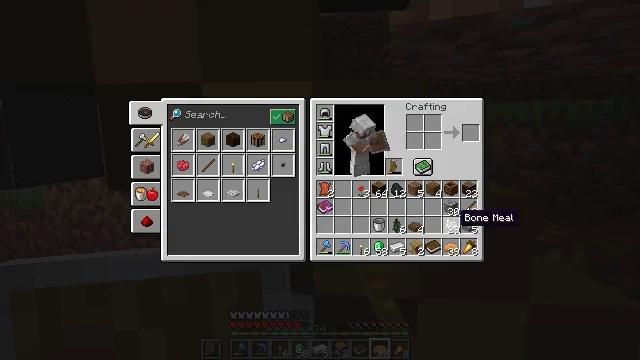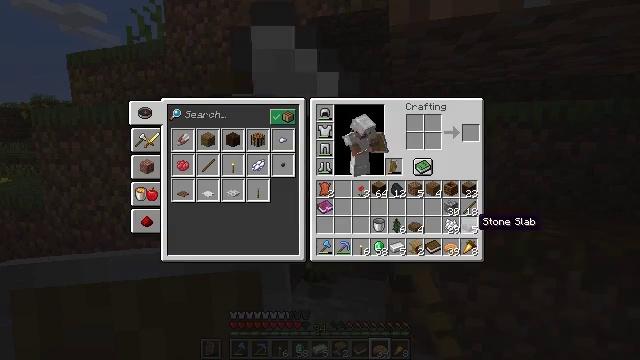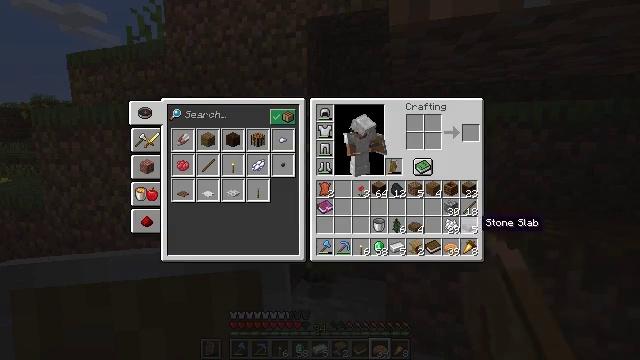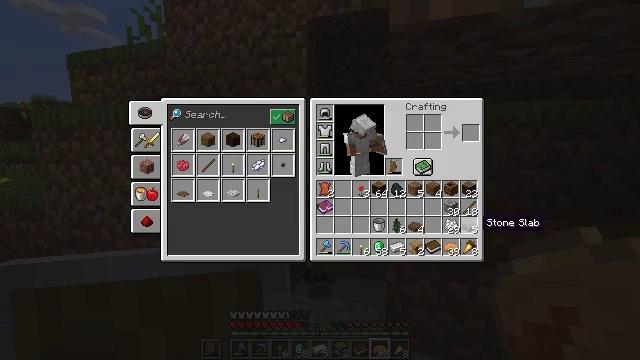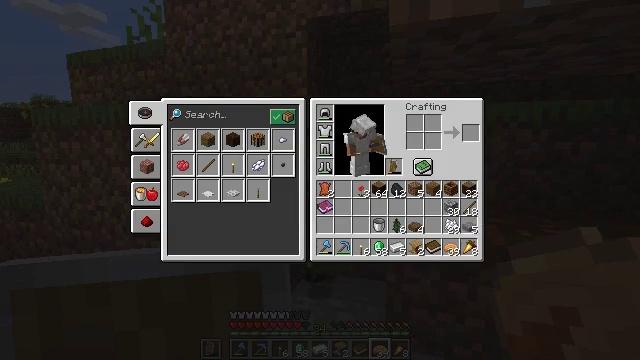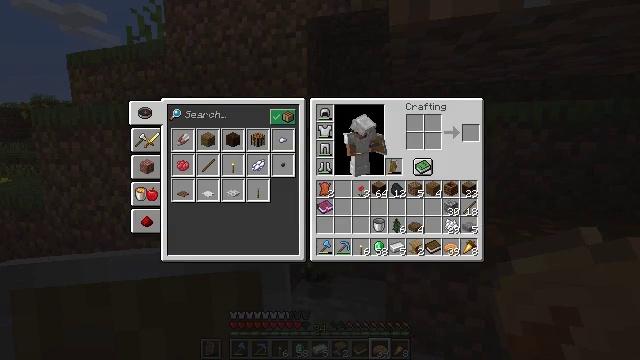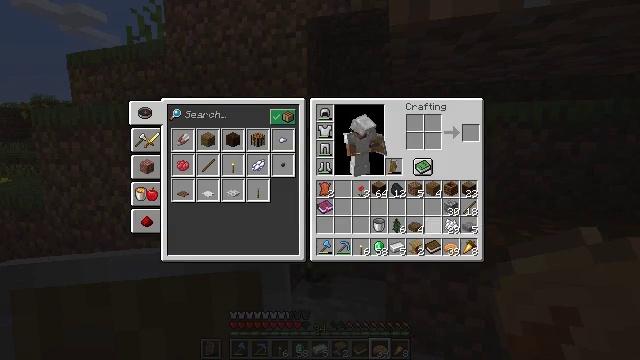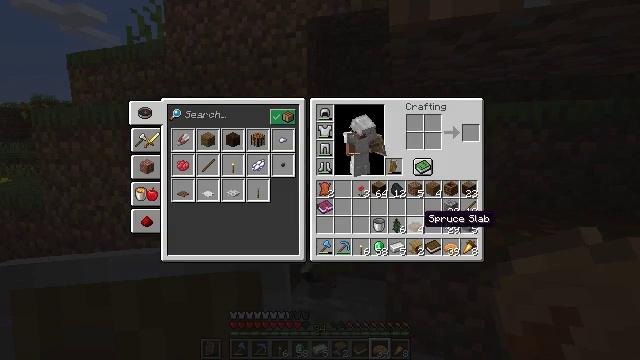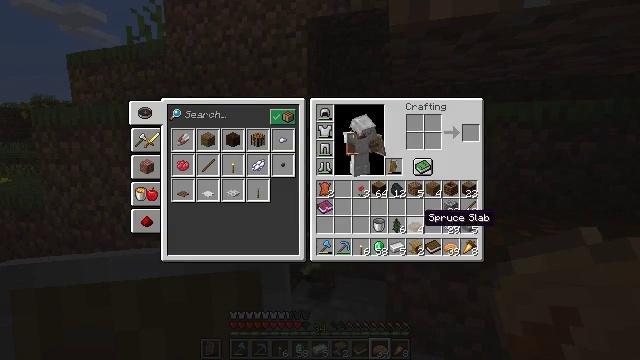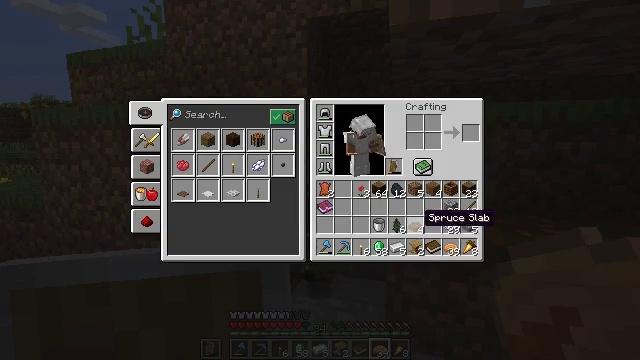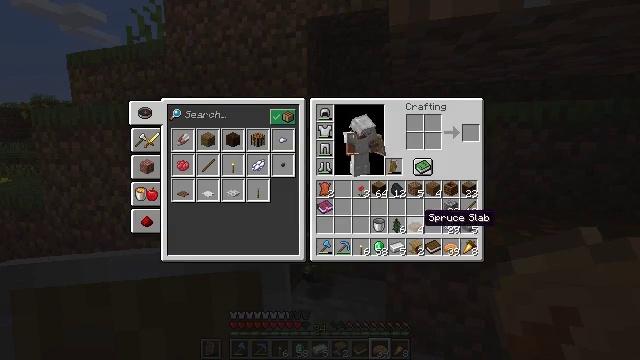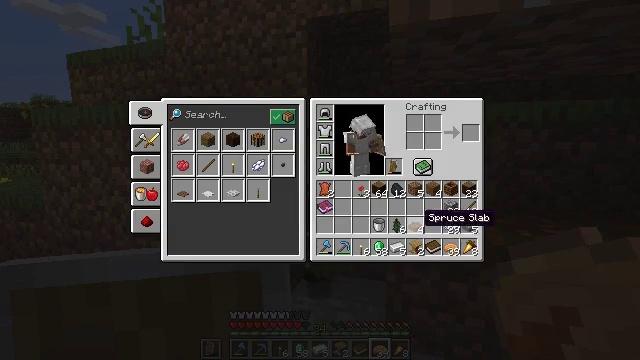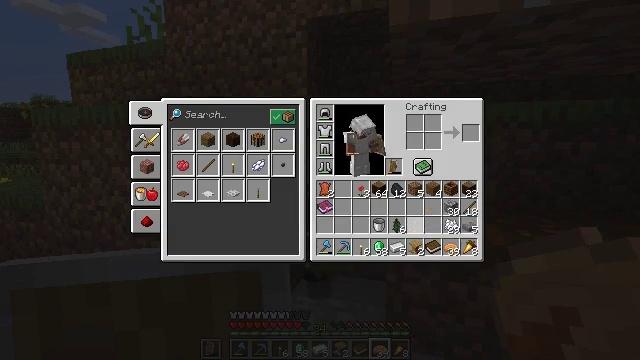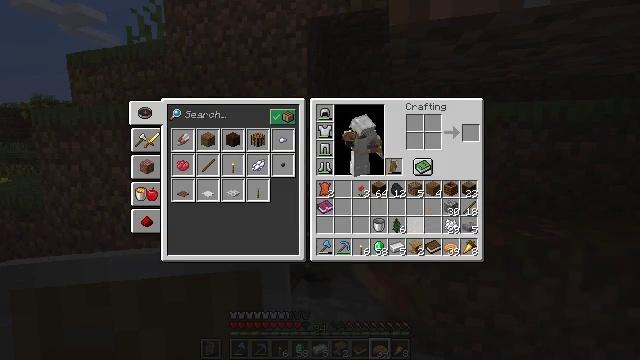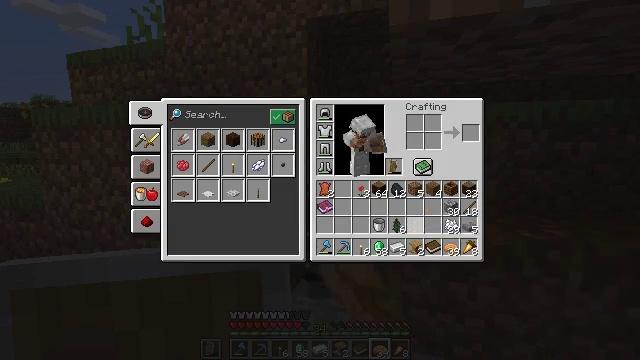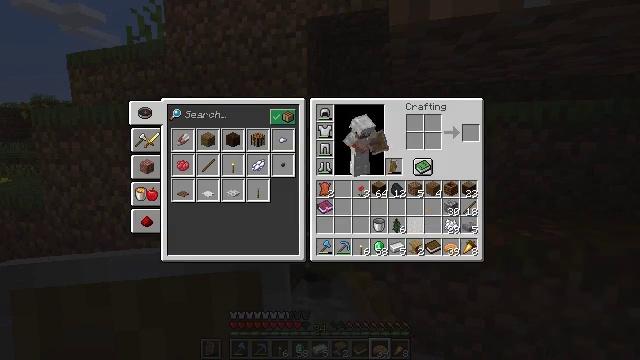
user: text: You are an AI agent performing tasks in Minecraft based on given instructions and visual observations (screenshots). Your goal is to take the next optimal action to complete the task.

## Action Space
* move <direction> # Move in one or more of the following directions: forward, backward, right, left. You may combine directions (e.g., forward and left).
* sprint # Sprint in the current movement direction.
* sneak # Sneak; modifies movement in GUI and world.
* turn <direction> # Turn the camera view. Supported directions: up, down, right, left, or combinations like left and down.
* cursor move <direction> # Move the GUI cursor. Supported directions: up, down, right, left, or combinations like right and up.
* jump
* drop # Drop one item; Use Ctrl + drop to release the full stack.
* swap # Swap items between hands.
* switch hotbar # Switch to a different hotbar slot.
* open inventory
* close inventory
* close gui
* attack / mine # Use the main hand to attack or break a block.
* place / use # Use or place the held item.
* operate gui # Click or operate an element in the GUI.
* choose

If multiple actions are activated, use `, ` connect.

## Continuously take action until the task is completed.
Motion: motion action
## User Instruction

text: Remove a spruce slab from the inventory.
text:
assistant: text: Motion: sprint, cursor move right, open gui
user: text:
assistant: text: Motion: sprint
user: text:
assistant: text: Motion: sprint
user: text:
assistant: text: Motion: sprint
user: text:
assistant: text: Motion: sprint, cursor move left
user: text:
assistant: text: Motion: sprint, cursor move left
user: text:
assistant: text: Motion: sprint, cursor move left
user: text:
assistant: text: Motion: sprint
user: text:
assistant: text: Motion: sprint
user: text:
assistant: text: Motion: sprint
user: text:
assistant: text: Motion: sprint
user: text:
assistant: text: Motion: sprint, drop
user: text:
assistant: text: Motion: sprint, drop
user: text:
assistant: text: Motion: sprint, drop
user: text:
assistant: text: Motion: sprint
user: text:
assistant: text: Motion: sprint, cursor move right
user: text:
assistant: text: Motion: sprint